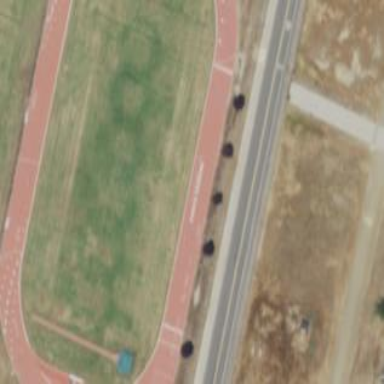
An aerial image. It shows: Track located within leisure land area.